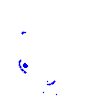
Particle: electron